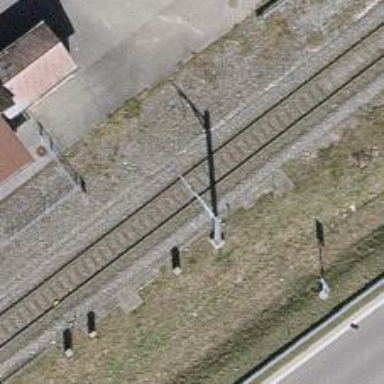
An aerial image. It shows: Catenary mast for power lines.